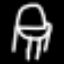
Label: chair